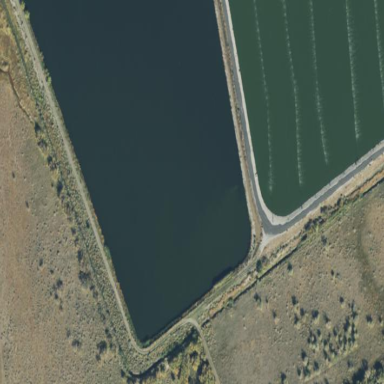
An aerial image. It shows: Natural reservoir of water.